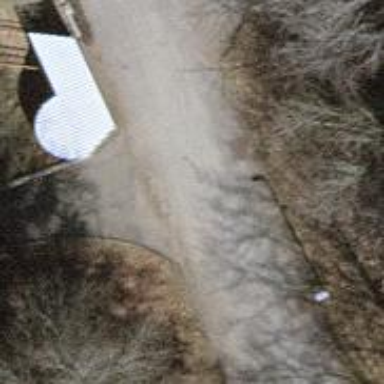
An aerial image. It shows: Entrance with barrier.